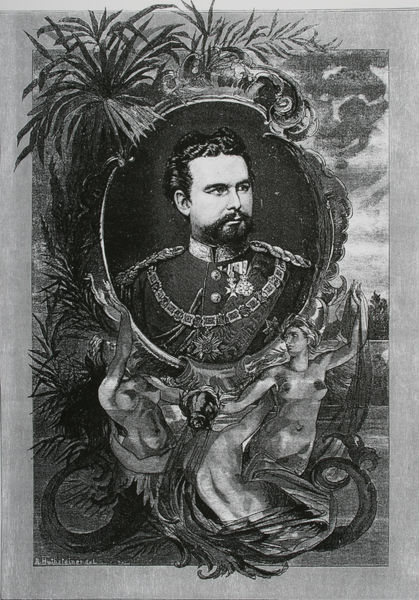
Titel: Zum Tode König Ludwigs II. von Bayern
Standort: (Seriendruck)
Schlagwörter: nackt, wasser, wolken, akte, frauen, see, damen, grau, rücken, bart, rahmen, sockel, bildnis, portrait, porträt, insel, gewänder, blatt, pflanzen, krone, scheitel, oval, ranken, schärpe, dutt, umarmung, kette, grafik, graphik, rand, figuren, könig, palmwedel, foto, tusche, medaillon, bayern, stich, uniform, nixen, orden, allegorie, kranz, nymphen, palmen, kränze, kitsch, schlingen, ludwig, ludwig ii, ludwig ii., umschlungen, fischschwanz, genien, ordenskette, fraphik, meerjungfarauen